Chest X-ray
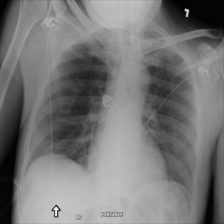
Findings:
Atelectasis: negative
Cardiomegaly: negative
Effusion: negative
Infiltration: positive
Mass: negative
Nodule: negative
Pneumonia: negative
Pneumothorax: negative
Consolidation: negative
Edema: negative
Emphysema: negative
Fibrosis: negative
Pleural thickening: negative
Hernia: negative